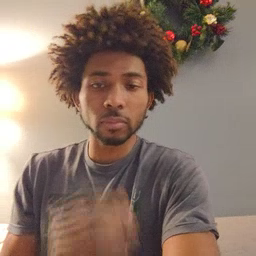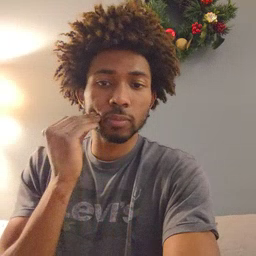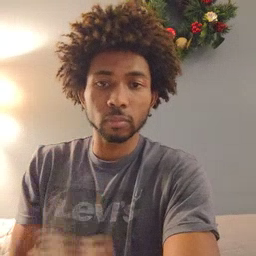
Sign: kiss